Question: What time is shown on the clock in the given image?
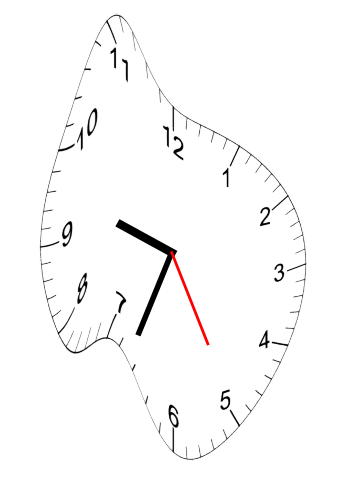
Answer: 09:33:25